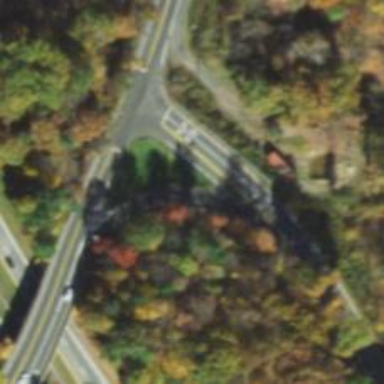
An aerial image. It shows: Secondary link road.